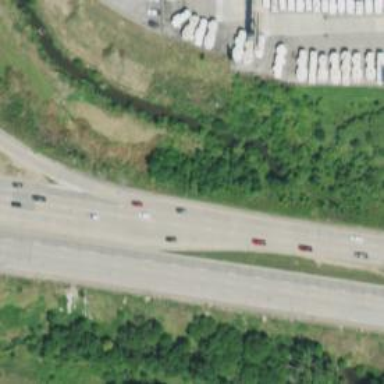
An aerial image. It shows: Primary highway.